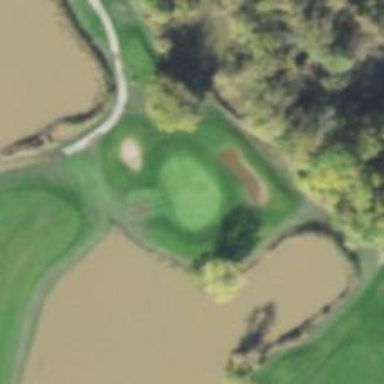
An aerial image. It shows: Golf hole.